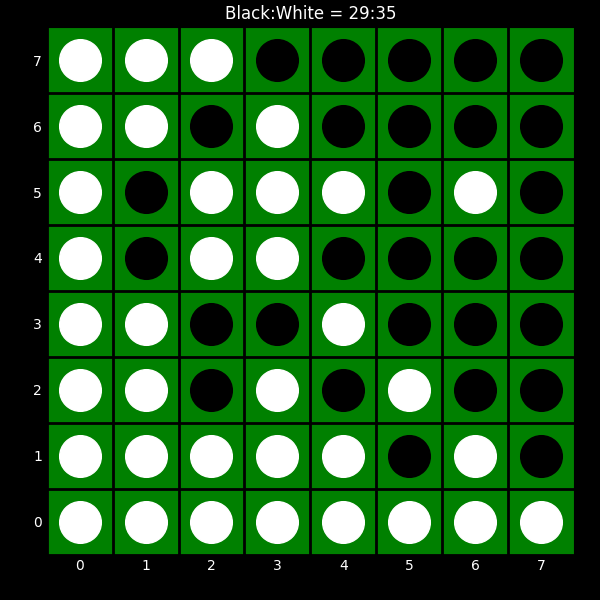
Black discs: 29
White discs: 35